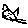
Label: cat